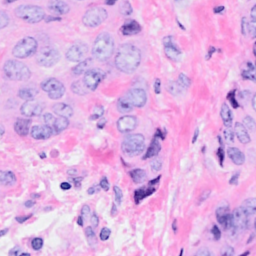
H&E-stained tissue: Breast